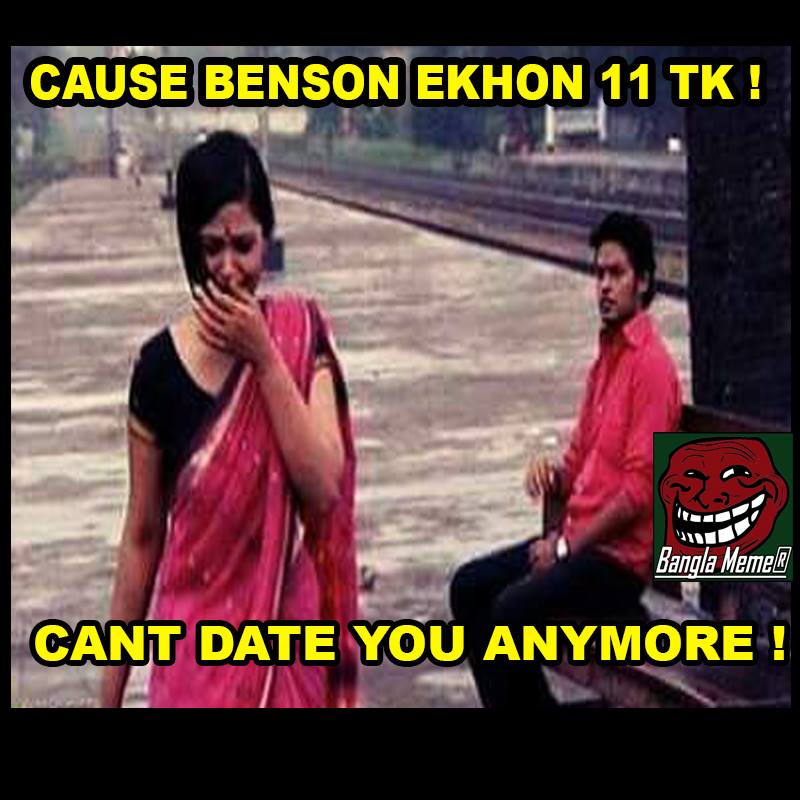
Caption: CAUSE BENSON EKHON 11 TK !  CANT DATE YOU ANYMORE !
Label: hate